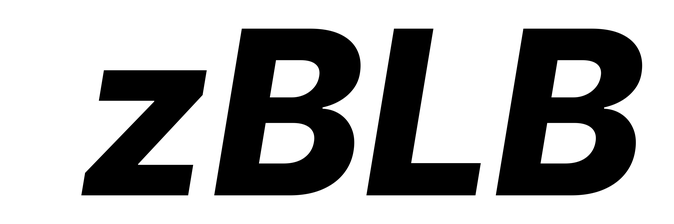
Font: Inter-Italic_ExtraBold_Italic